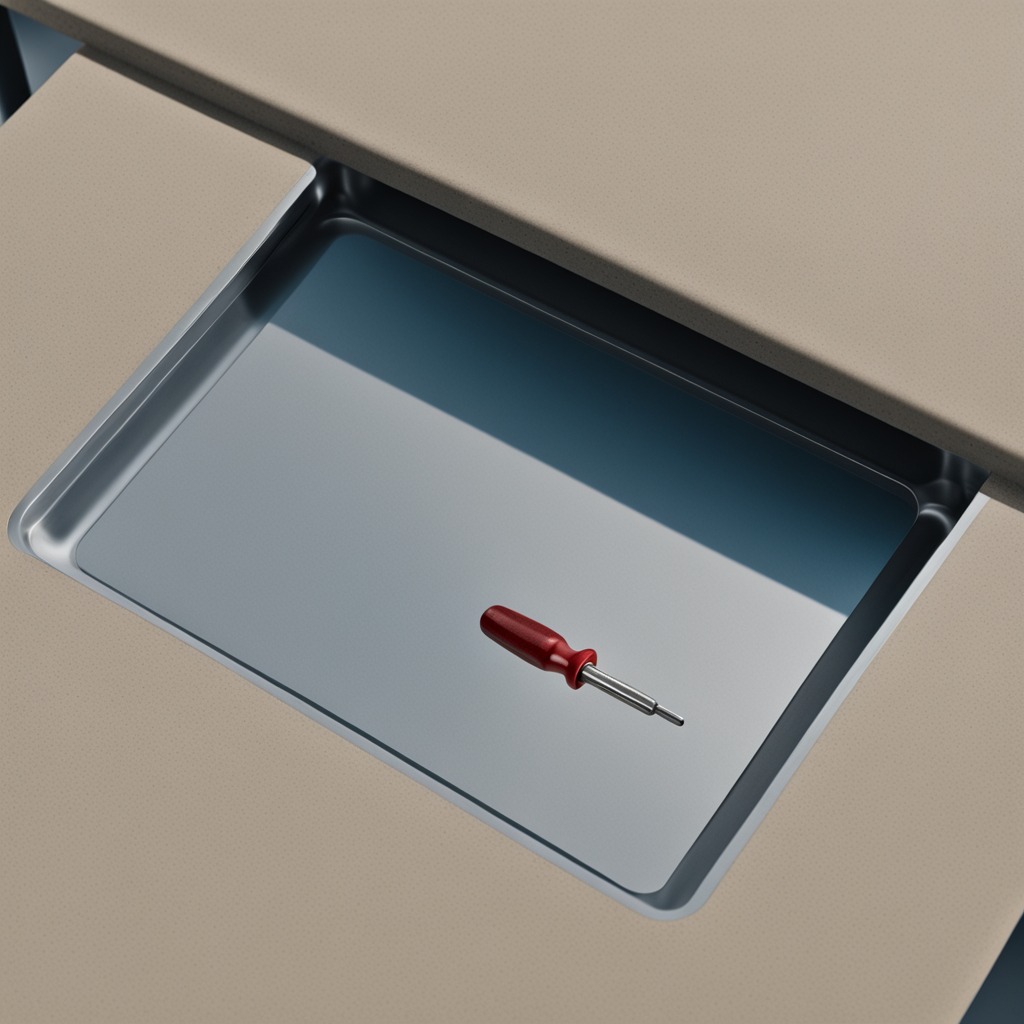
A screwdriver lies on the table.